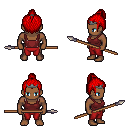
a pixel art fantasy rpg character, male body template, human, dark skin, maroon pirate shirt, red pants, red short topknot hairstyle, iron tiara, spear, four views (front, back, left, right), 2x2 character sprite sheet, small pixel art, hard edges, no anti-aliasing